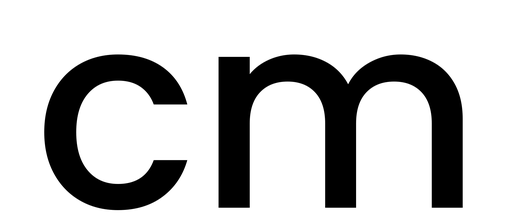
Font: Poppins-Medium